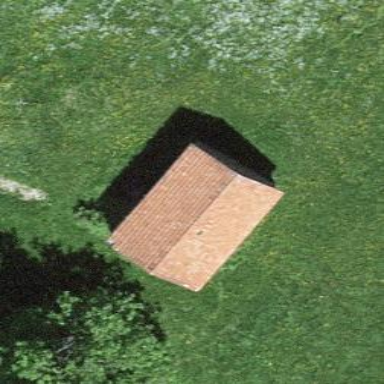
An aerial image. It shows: Farm auxiliary building.